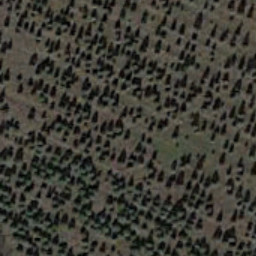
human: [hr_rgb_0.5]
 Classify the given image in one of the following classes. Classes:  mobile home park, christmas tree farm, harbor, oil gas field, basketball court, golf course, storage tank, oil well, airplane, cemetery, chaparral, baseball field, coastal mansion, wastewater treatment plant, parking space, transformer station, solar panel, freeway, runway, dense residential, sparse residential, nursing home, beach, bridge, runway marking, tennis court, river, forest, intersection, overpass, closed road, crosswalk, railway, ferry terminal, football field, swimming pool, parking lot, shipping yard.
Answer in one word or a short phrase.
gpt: christmas tree farm